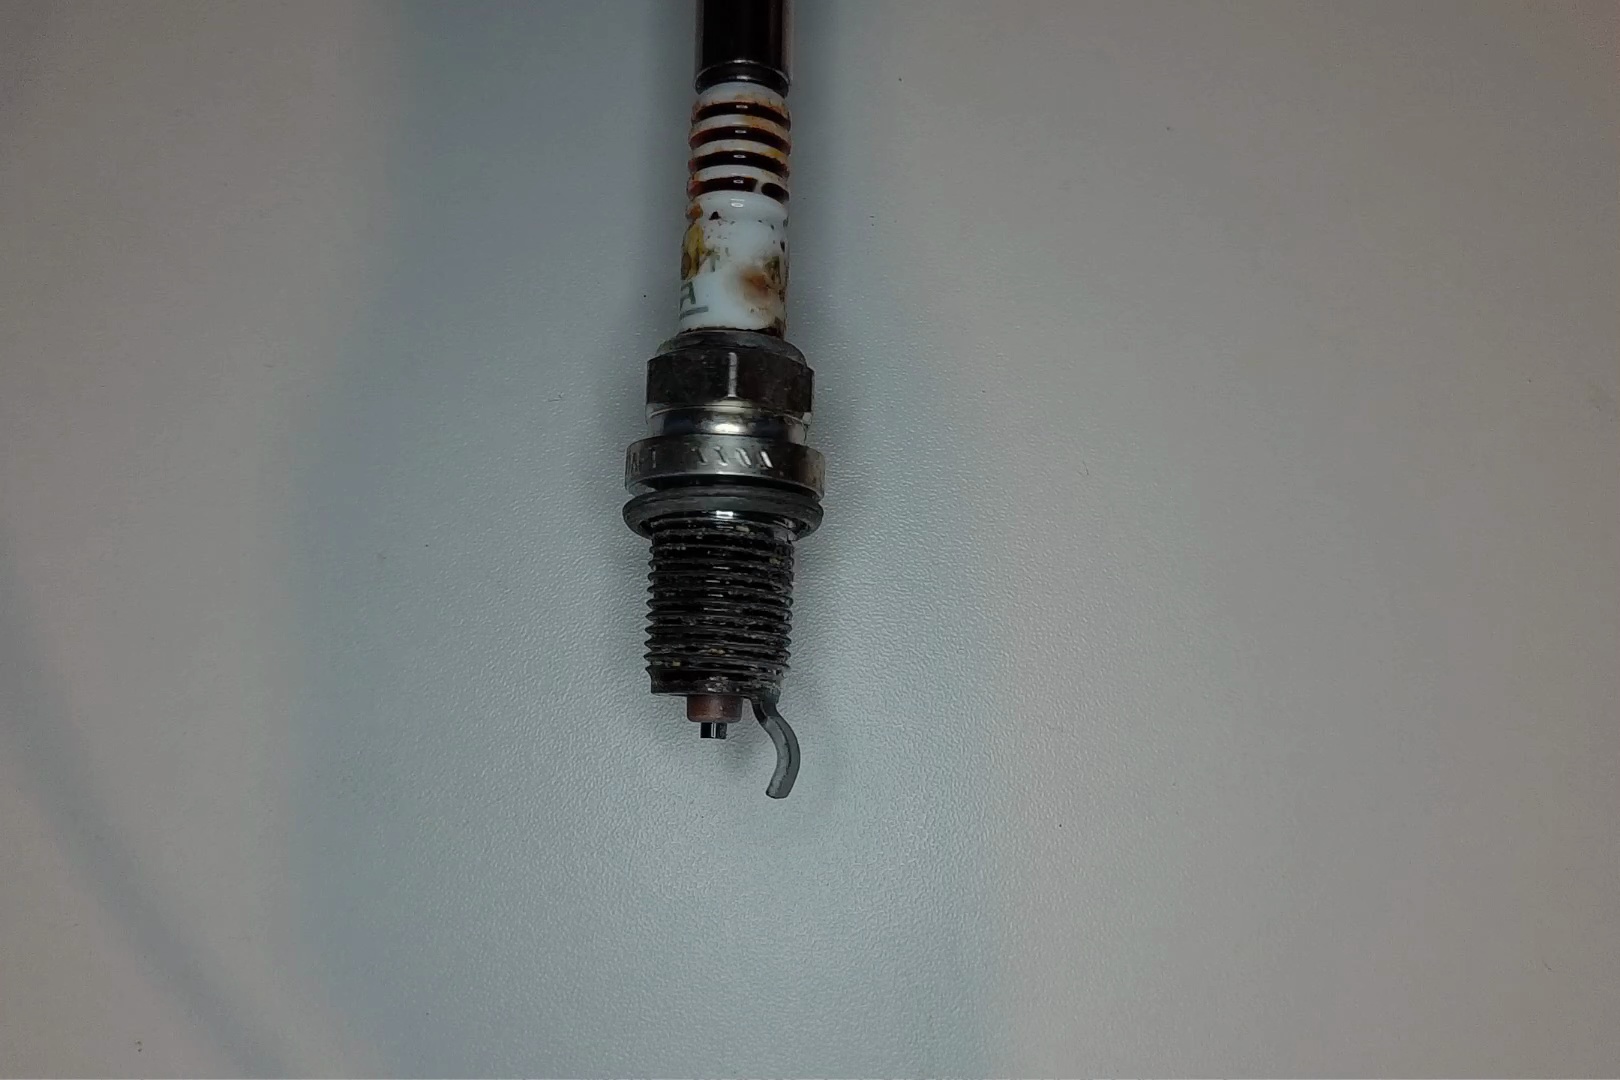
Label: anomaly